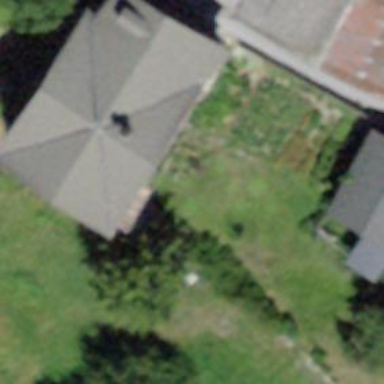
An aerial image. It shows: Simple house.